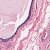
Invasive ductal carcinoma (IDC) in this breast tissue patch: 0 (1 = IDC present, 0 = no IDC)